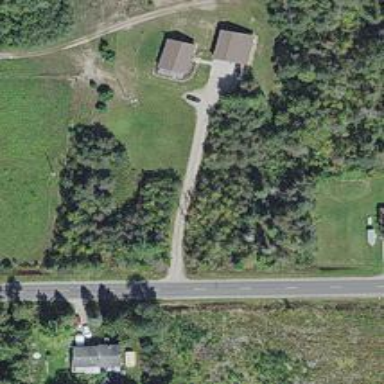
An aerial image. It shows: Driveway.